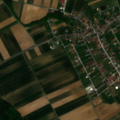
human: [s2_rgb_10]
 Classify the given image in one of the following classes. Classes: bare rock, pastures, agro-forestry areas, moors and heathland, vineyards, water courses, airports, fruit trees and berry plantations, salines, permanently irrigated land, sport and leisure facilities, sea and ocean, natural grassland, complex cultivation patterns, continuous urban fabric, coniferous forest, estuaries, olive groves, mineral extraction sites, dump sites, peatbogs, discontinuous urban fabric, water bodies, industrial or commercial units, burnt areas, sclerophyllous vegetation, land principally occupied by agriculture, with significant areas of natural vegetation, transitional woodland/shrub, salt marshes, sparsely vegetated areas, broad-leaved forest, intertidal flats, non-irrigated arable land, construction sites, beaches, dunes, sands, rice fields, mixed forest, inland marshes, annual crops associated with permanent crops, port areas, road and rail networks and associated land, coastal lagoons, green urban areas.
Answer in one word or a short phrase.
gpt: discontinuous urban fabric, non-irrigated arable land, complex cultivation patterns, mixed forest